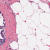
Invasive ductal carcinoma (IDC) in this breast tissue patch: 0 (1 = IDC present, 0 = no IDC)